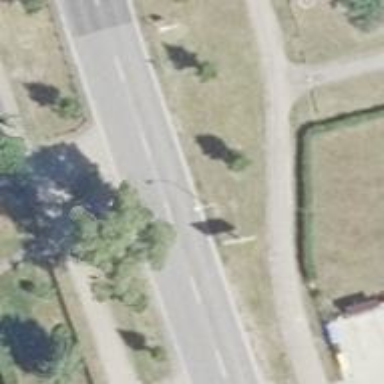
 equipped with sidewalks on both sides and cycle track on the left."